Aerial crown-view tile of a tropical tree (Barro Colorado Island, Panama), acquired 20240813:
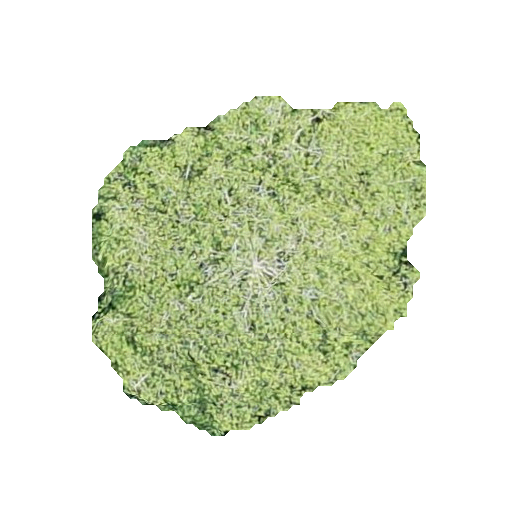
Species: Virola surinamensis
GBIF accepted scientific name: Virola surinamensis
Crown area: 129.735 m²